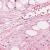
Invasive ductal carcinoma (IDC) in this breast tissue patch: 0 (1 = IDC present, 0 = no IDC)